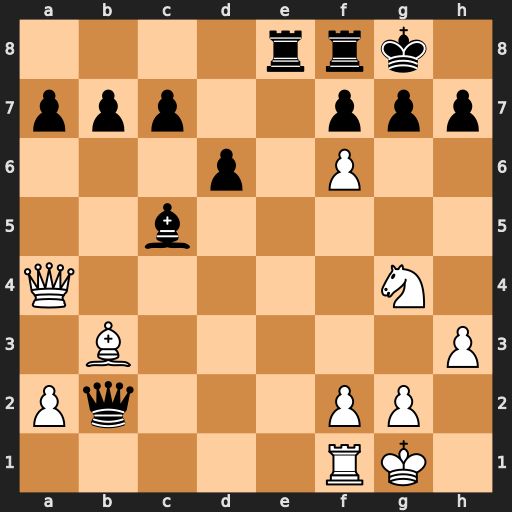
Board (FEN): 4rrk1/ppp2ppp/3p1P2/2b5/Q5N1/1B5P/Pq3PP1/5RK1
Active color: w
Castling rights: -
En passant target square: -
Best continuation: Nh6+ Kh8 Nxf7+